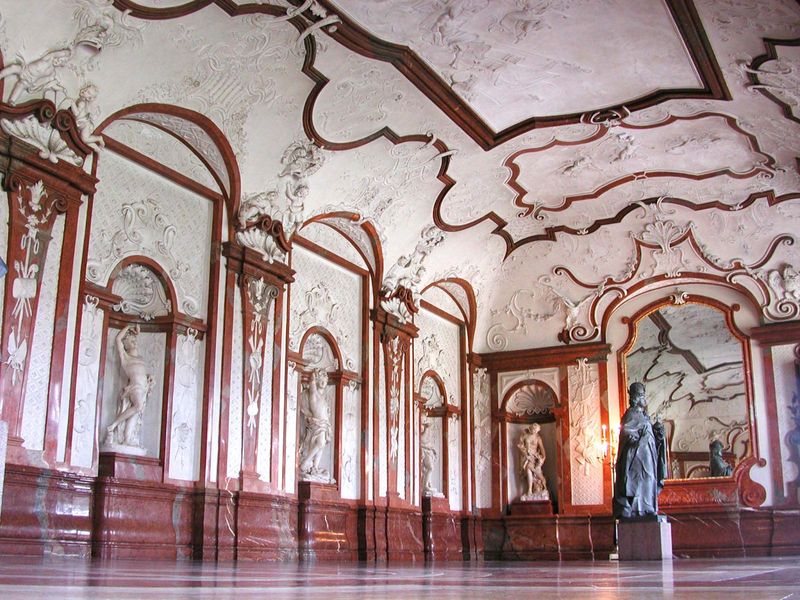
Titel: Marmorsaal
Standort: Wien, Oberes Belvedere (EU - AUT)
Schlagwörter: weiß, marmor, schwarz, rot, schloss, wand, barock, rahmen, sockel, stein, steine, spiegel, kirche, boden, figur, decke, rokoko, schön, engel, putte, skulptur, statue, saal, figuren, könig, dekor, verzierung, stuck, halle, bögen, religion, kunst, verziert, skulpturen, sarg, statuen, voluten, griechisch, muscheln, teuer, putten, verzierungen, nischen, stelen, sebastian, reichsapfel, verzeirt